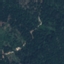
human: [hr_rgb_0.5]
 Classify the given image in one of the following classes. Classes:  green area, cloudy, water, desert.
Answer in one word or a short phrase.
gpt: green area